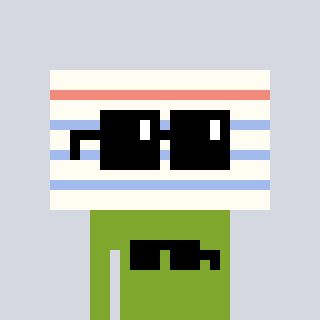
a pixel art character with square black sunglasses, a empty notebook page-shaped head and a slimegreen-colored body on a cool background